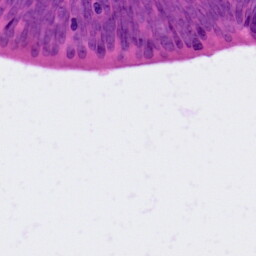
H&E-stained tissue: Colon